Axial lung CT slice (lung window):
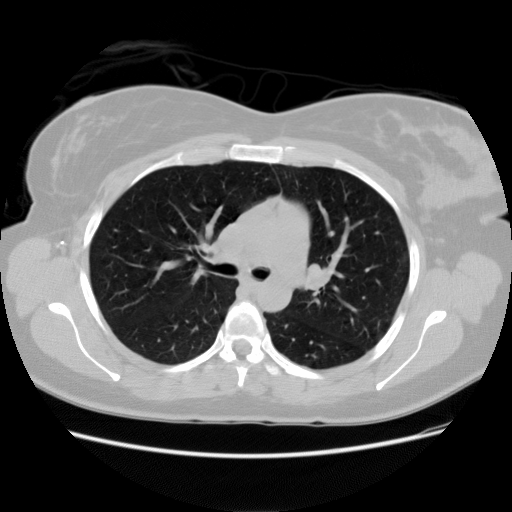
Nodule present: no